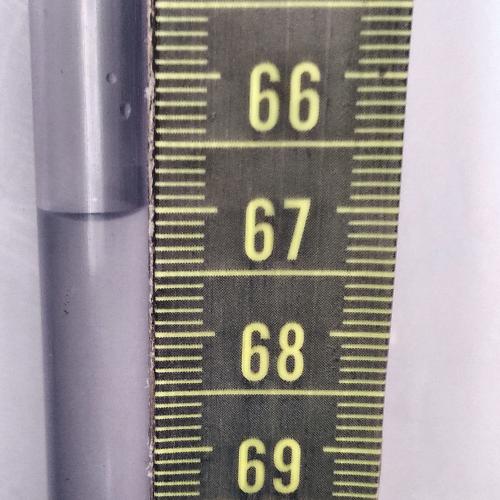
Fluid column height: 67.0 cm